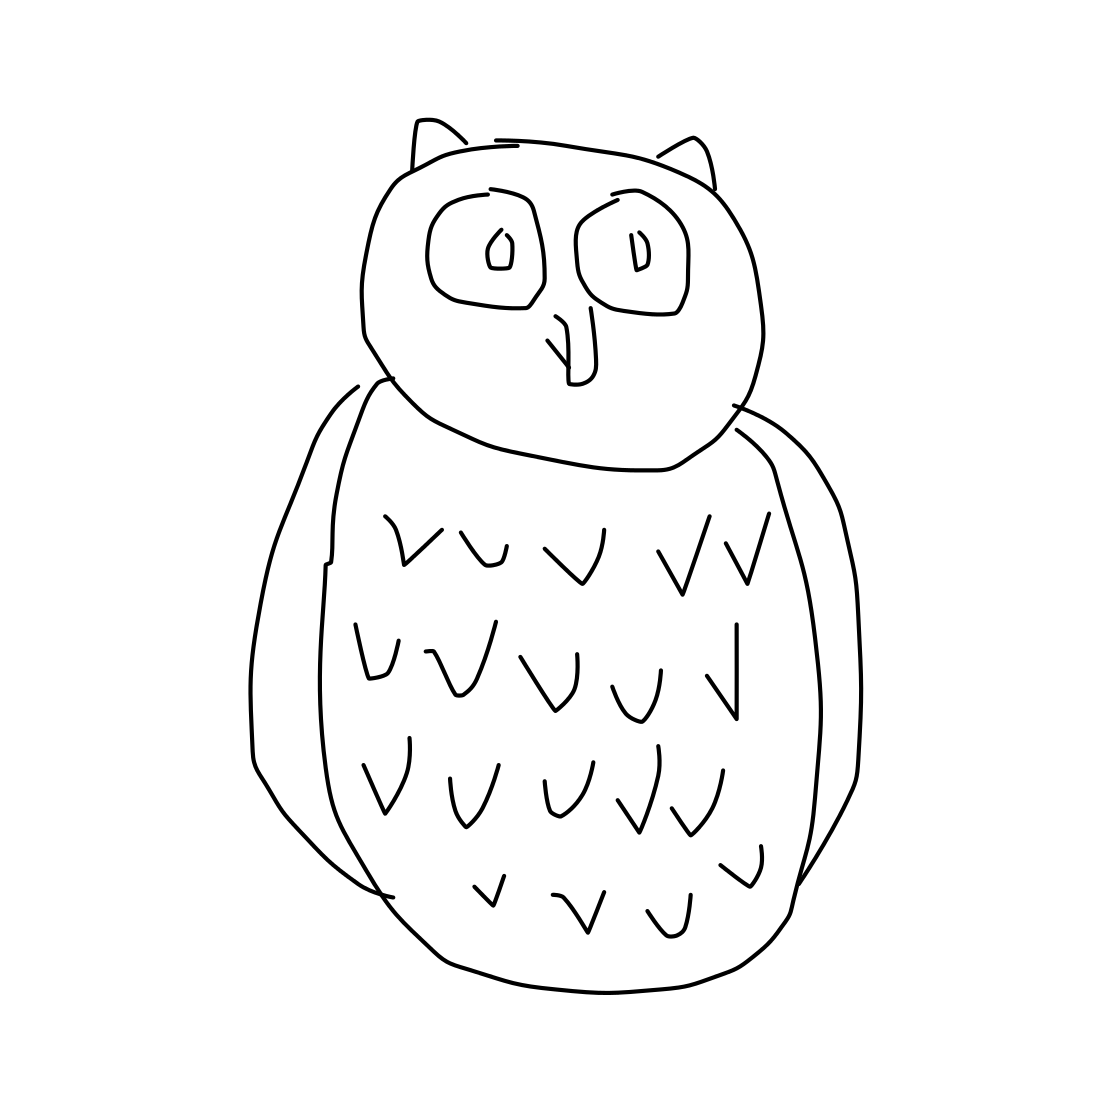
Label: owl